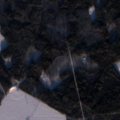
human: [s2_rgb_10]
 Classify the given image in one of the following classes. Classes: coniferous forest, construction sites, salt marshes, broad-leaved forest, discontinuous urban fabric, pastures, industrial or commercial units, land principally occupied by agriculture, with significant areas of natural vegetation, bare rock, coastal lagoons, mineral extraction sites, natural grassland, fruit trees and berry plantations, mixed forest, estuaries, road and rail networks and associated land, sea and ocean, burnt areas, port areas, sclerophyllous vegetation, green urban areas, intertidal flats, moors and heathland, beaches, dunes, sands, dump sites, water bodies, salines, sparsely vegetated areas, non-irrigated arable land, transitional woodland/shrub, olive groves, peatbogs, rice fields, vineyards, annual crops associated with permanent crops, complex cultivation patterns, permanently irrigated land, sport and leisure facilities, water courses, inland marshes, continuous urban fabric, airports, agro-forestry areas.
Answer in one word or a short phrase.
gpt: non-irrigated arable land, coniferous forest, mixed forest, transitional woodland/shrub